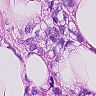
Metastatic tissue present: yes